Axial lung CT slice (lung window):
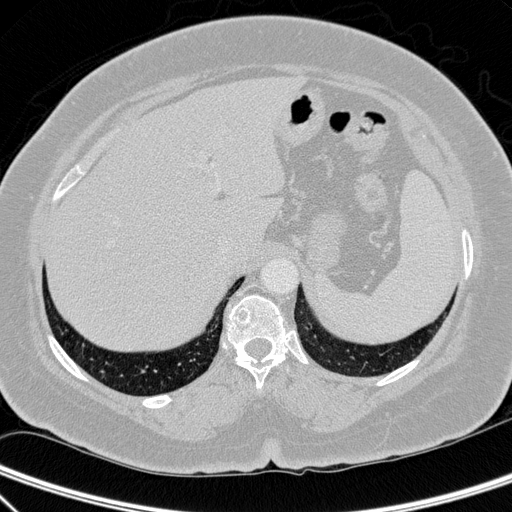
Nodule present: no